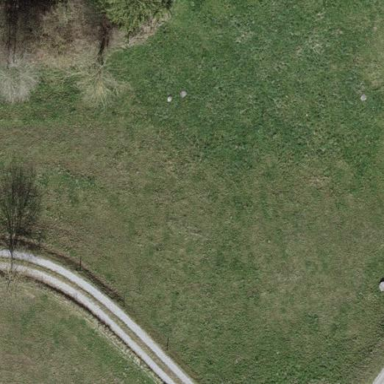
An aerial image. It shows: Meadow enclosed by fence.